Field crop: maize
Growth stage: 2
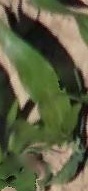
Species: maize